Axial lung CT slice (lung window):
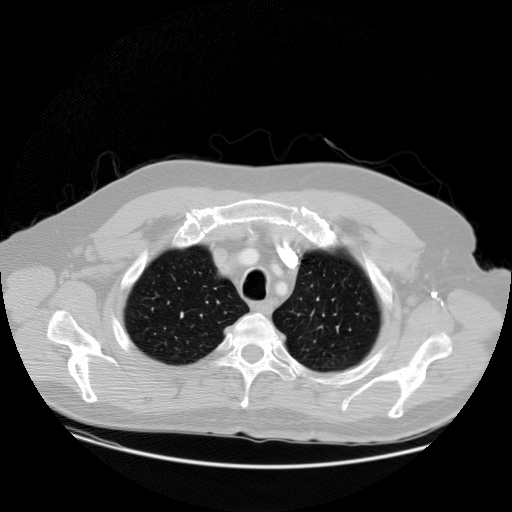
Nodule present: no